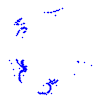
Particle: kaon